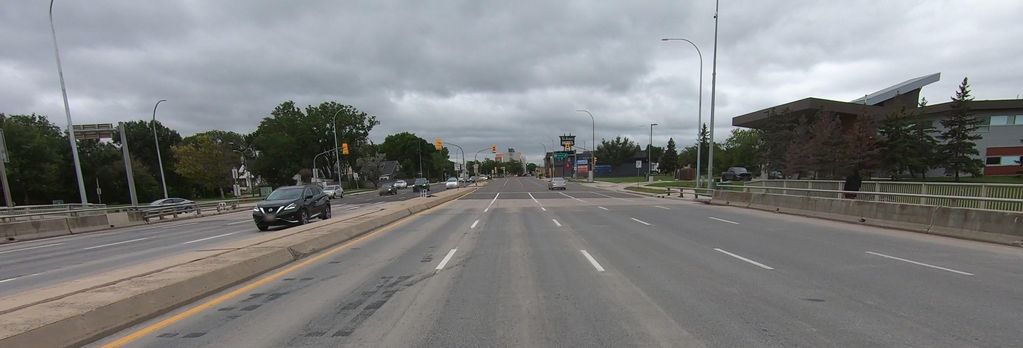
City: winnipeg